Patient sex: M
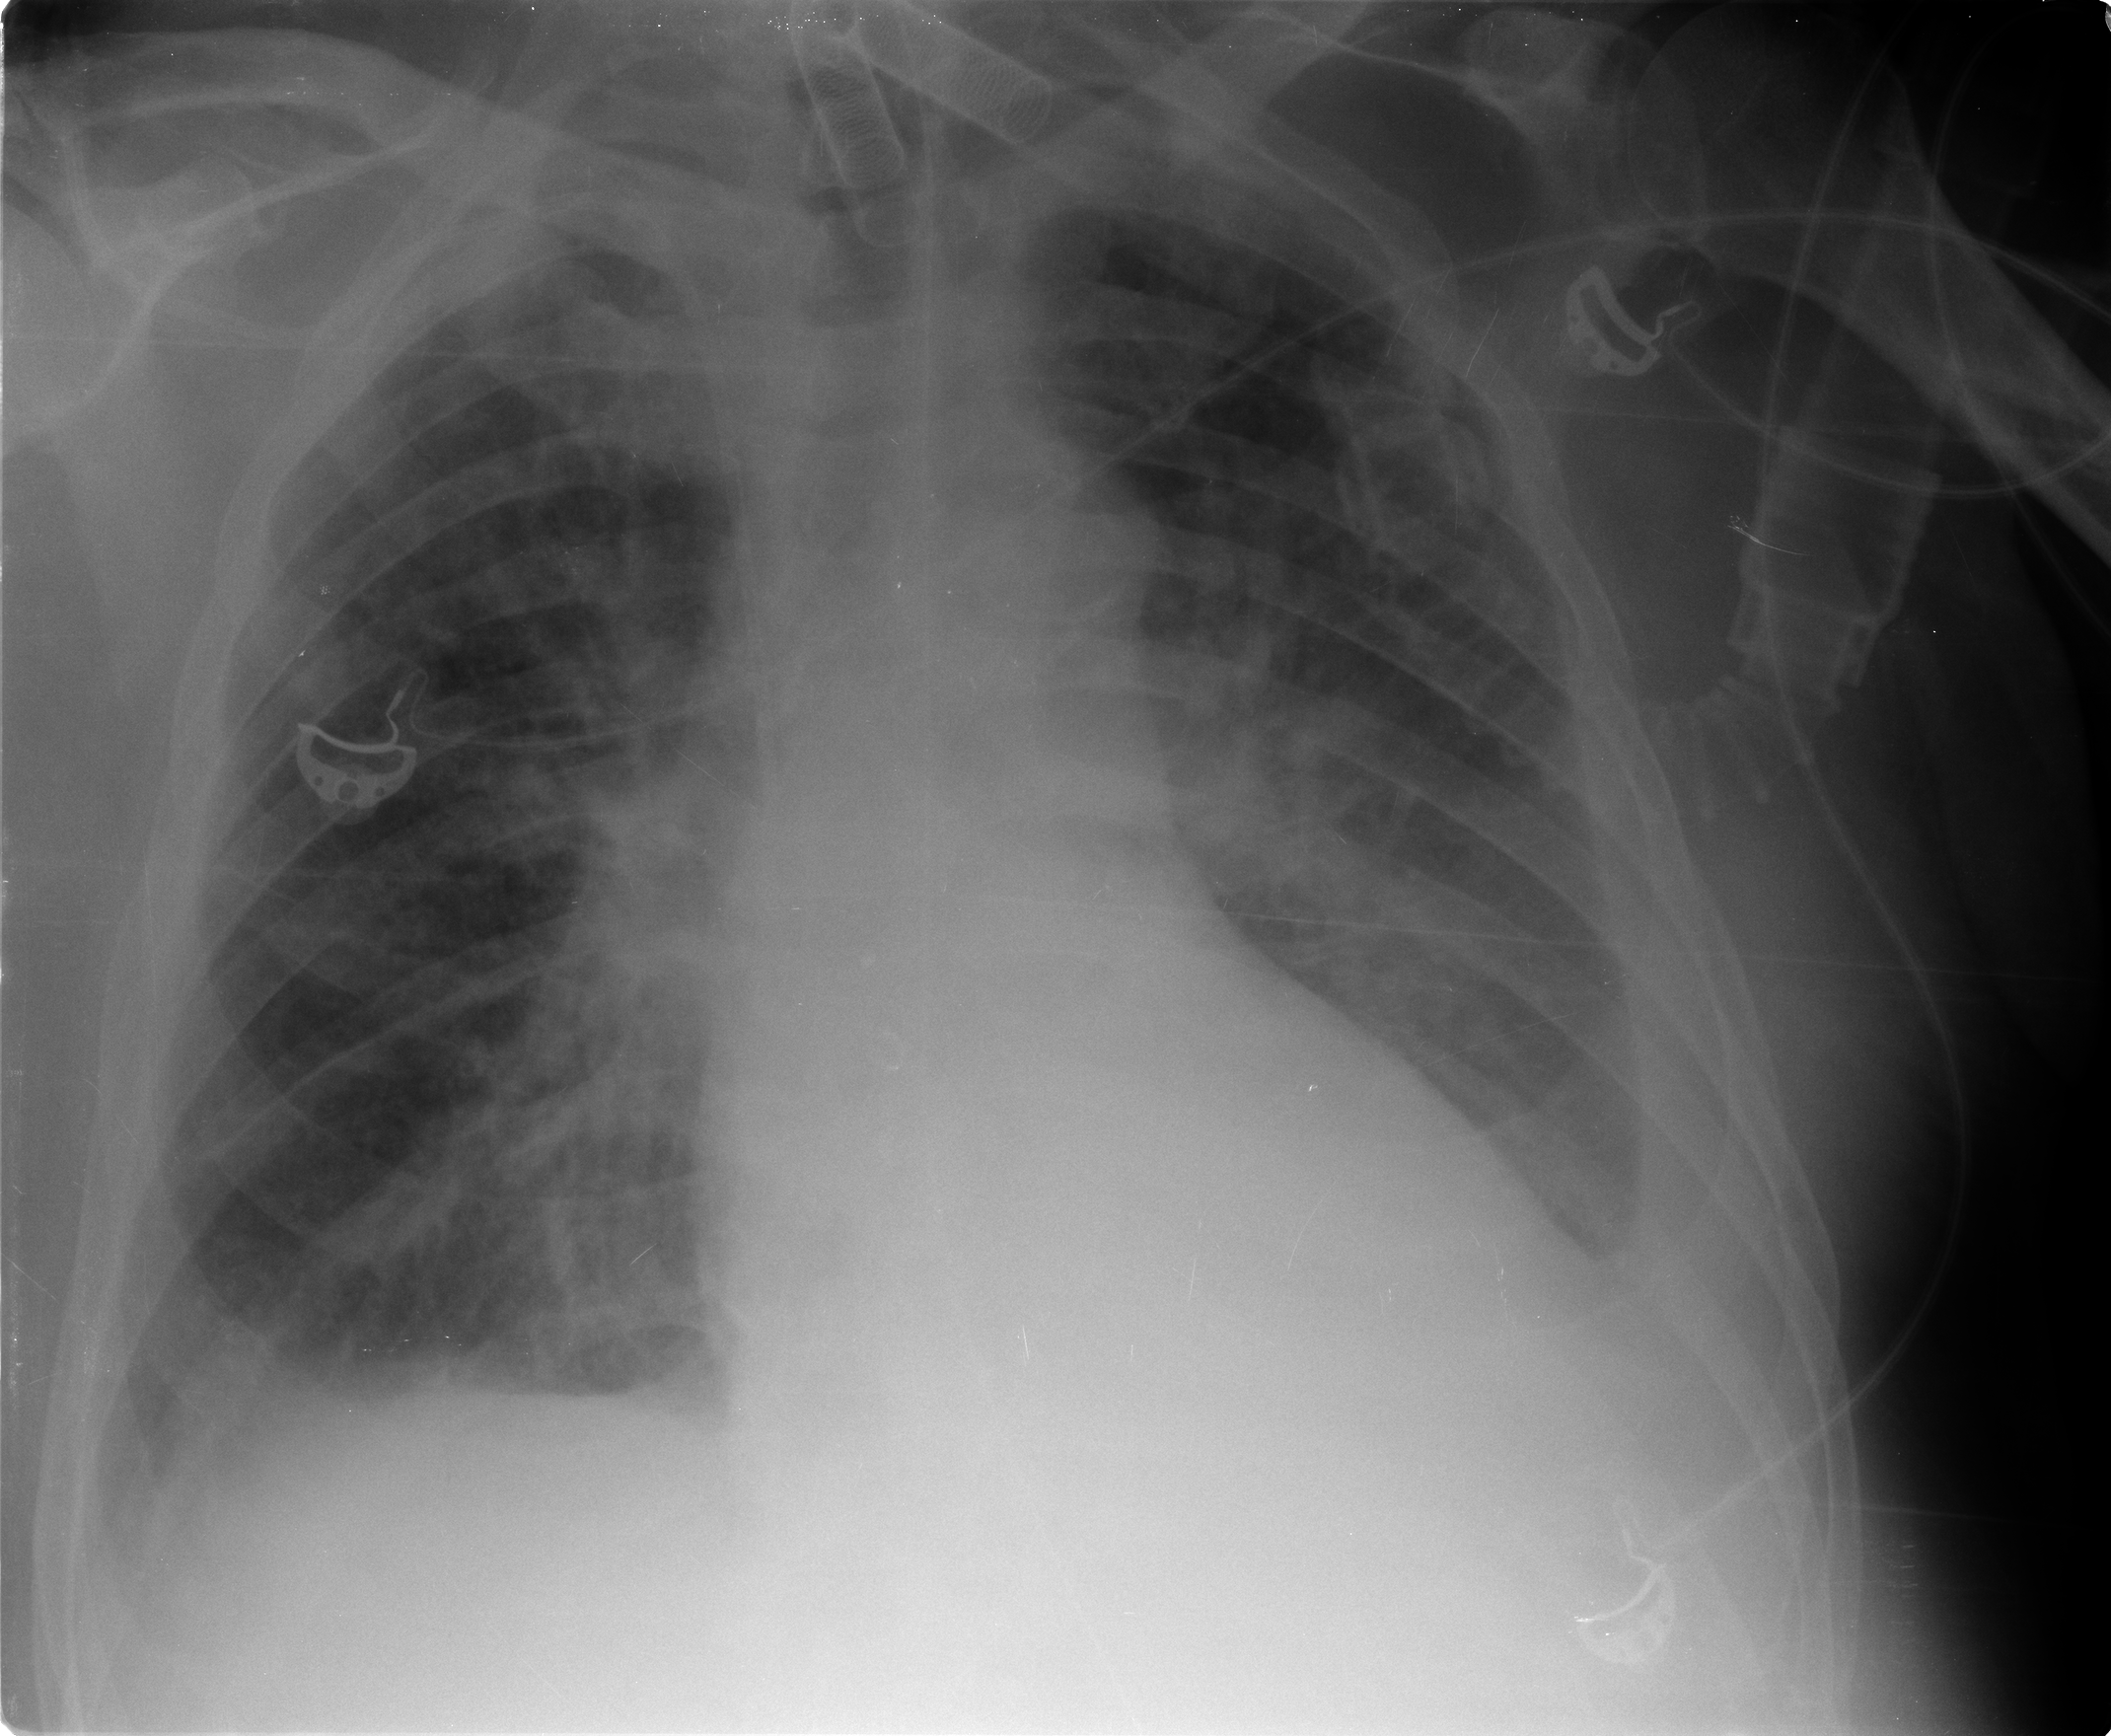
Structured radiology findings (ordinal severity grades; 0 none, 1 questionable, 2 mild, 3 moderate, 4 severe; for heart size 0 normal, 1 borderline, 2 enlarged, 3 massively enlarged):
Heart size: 2
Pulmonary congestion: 3
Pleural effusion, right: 2
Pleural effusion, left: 2
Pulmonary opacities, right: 2
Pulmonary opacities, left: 2
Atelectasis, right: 2
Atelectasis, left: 2